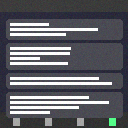
Screen state: on